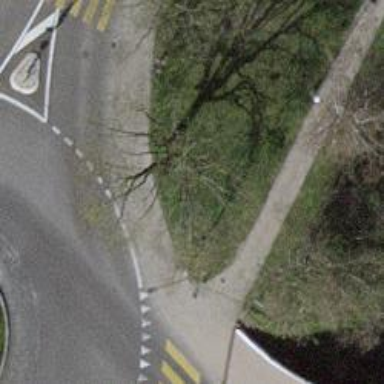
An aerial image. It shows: Asphalt sidewalk along the footway.